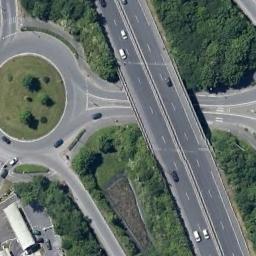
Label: overpass